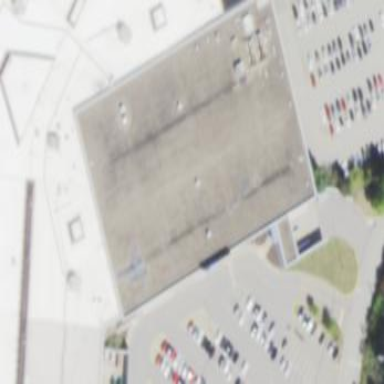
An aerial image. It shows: Department store building.